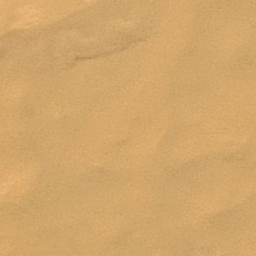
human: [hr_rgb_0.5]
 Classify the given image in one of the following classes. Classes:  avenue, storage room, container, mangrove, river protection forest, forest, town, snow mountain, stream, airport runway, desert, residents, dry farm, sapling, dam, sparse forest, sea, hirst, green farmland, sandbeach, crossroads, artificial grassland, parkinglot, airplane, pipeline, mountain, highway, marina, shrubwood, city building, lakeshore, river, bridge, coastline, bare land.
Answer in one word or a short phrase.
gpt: desert